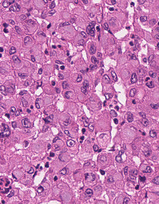
Tumor epithelial tissue: yes
Tumor-associated stroma tissue: no
Normal tissue: no